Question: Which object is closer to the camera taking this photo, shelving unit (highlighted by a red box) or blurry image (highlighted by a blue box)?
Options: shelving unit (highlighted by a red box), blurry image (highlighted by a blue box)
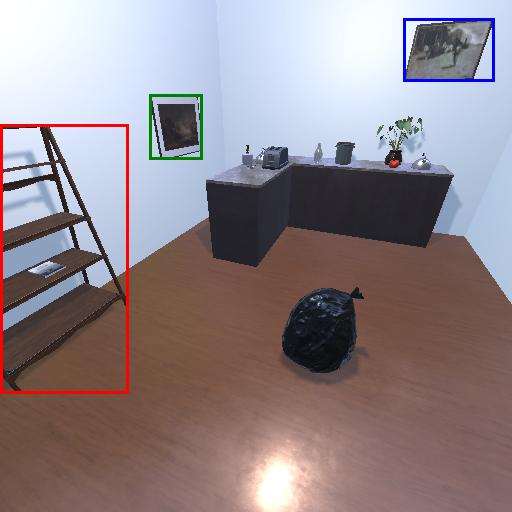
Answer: shelving unit (highlighted by a red box)